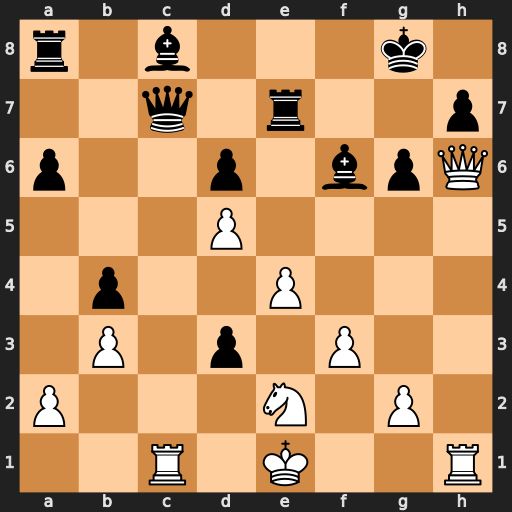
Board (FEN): r1b3k1/2q1r2p/p2p1bpQ/3P4/1p2P3/1P1p1P2/P3N1P1/2R1K2R
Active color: w
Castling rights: K
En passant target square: -
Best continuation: Rxc7